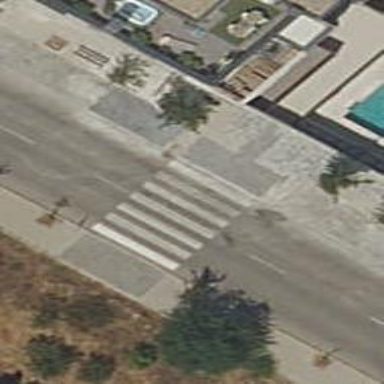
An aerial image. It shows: Uncontrolled road crossing.